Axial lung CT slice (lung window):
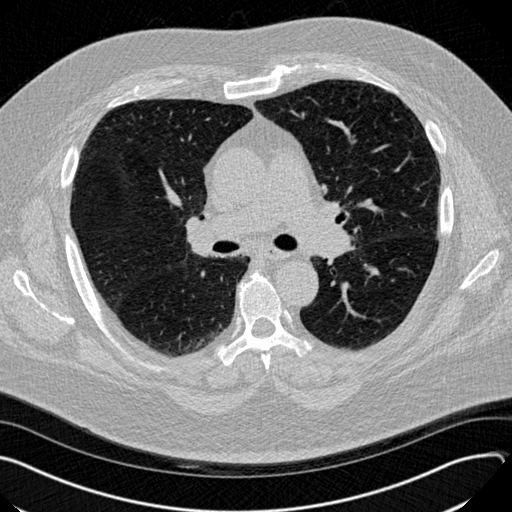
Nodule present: no